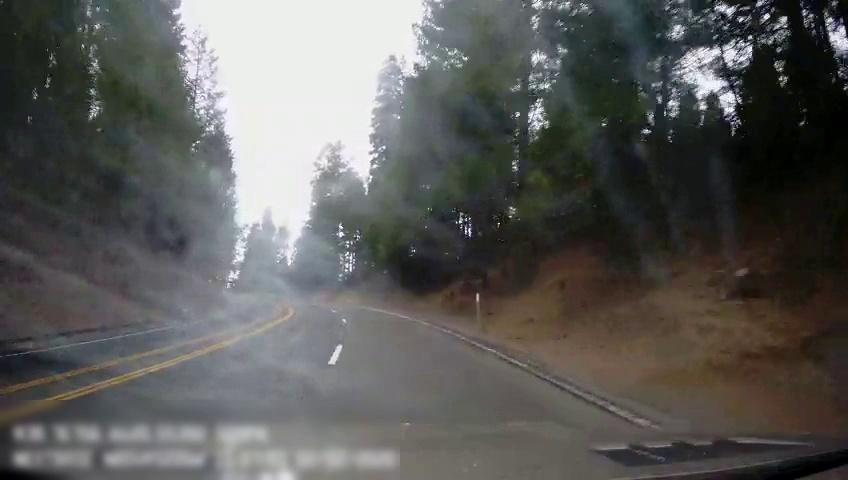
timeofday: Day
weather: Cloudy
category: Drivable Space
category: Lanes | Current Lane
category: Lanes | Current Lane
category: Lanes | Opposite Lane
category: Lanes | Alternate Lane
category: Lanes | Opposite Lane